Interaction volume radius: 5 \u00c5
Interaction volume height: 15 \u00c5
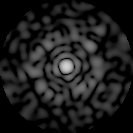
Disorder parameter: 0.8218